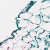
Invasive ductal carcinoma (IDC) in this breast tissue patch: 0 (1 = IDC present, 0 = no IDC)